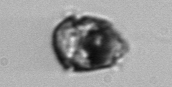
Label: Proterythropsis